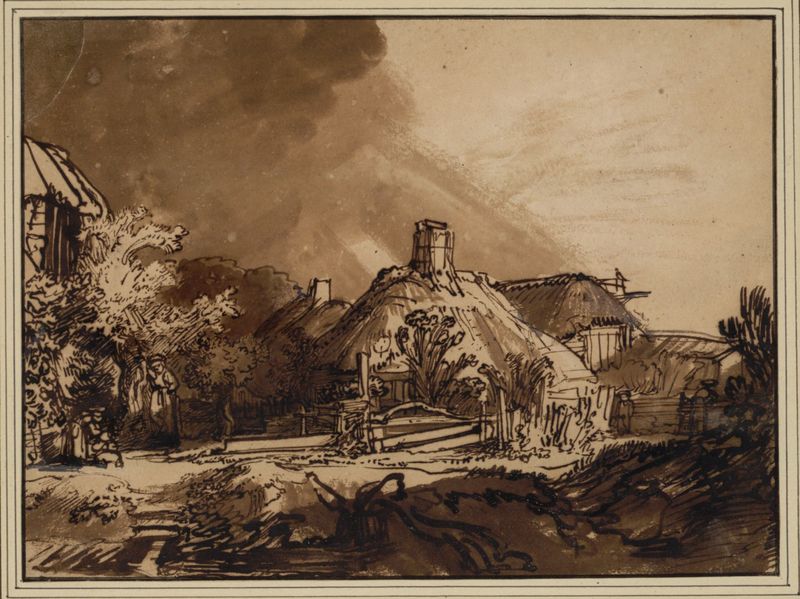
Titel: Bauernhäuser vor gewittrigem Himmel
Künstler: Rembrandt Rijn
Standort: Wien
Institution: Albertina, Wien
Schlagwörter: baum, dunkel, feder, gewitter, himmel, mann, schatten, vogel, wolken, aquarell, bäume, frauen, landschaft, menschen, braun, frau, licht, skizze, straße, stroh, zeichnung, dach, gebäude, haus, weg, wolke, zaun, alte, mensch, rembrandt, tragen, häuser, natur, strauch, busch, büsche, gatter, hütte, land, figur, bauern, kamin, schornstein, papier, bäuerin, modern, dorf, dächer, graphik, bauernhof, hütten, idylle, sepia, figuren, querformat, wetter, bretter, tusche, reetdach, strohdach, schraffur, zeichnen, bauernhaus, bauernhäuser, siedlung, kate, rötel, lavierung, bäurin, tuschezeichnung, ruach, weiler, eichnung, trägerin, stoh, strohdächer, 1600, 1560, bauernahus, rotnadel, straße#weg, bauenhof, bildpersonla